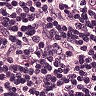
Metastatic tissue present: no